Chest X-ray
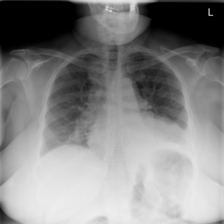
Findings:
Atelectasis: negative
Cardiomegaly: negative
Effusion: negative
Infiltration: negative
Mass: negative
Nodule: negative
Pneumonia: negative
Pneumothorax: negative
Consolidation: negative
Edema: negative
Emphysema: negative
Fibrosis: negative
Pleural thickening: negative
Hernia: negative